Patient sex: M
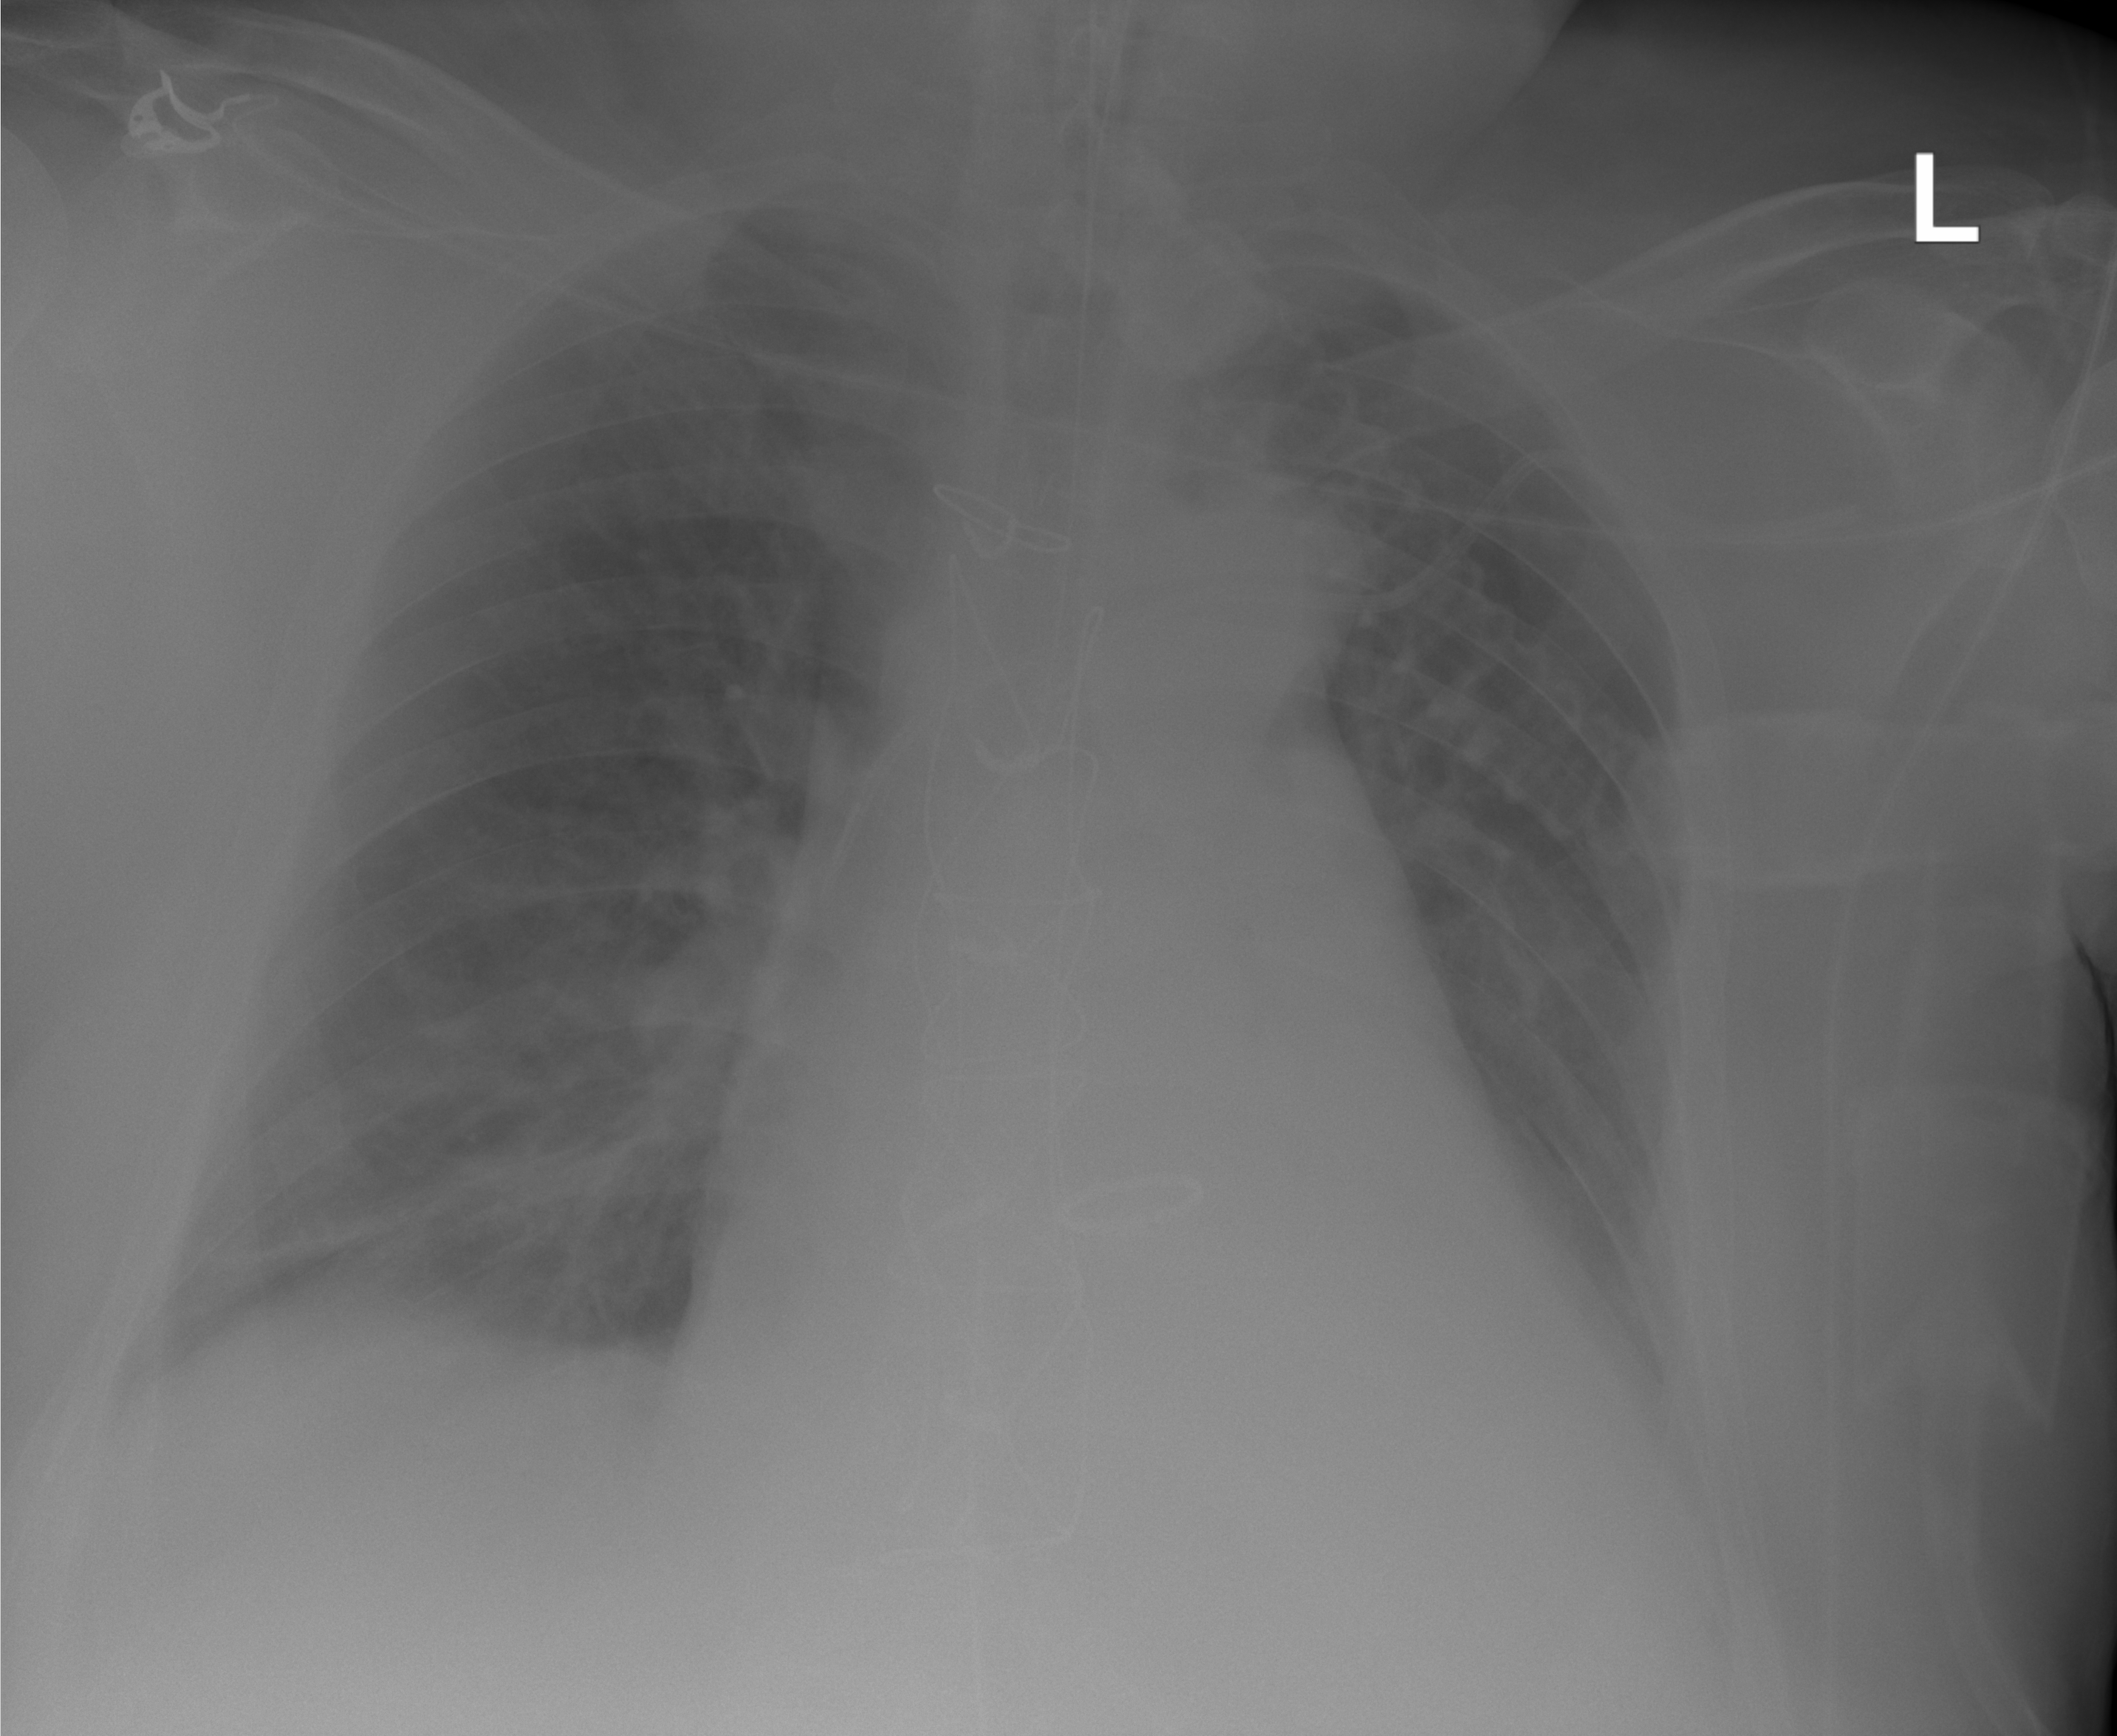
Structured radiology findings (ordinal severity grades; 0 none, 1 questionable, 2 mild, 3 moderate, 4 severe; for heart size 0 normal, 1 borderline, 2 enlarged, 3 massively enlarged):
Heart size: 2
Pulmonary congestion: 1
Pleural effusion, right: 2
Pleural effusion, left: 2
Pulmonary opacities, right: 2
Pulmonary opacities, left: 0
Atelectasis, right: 2
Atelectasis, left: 2